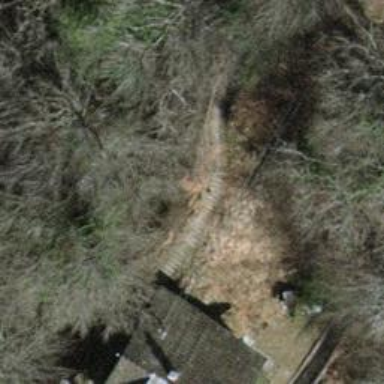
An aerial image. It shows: Path.